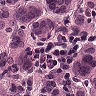
Metastatic tissue present: yes